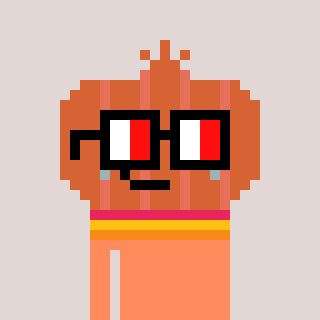
a pixel art character with square glasses with black frames and red eyes, a onion-shaped head and a peachy-colored body on a warm background